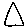
Label: triangle